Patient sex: M
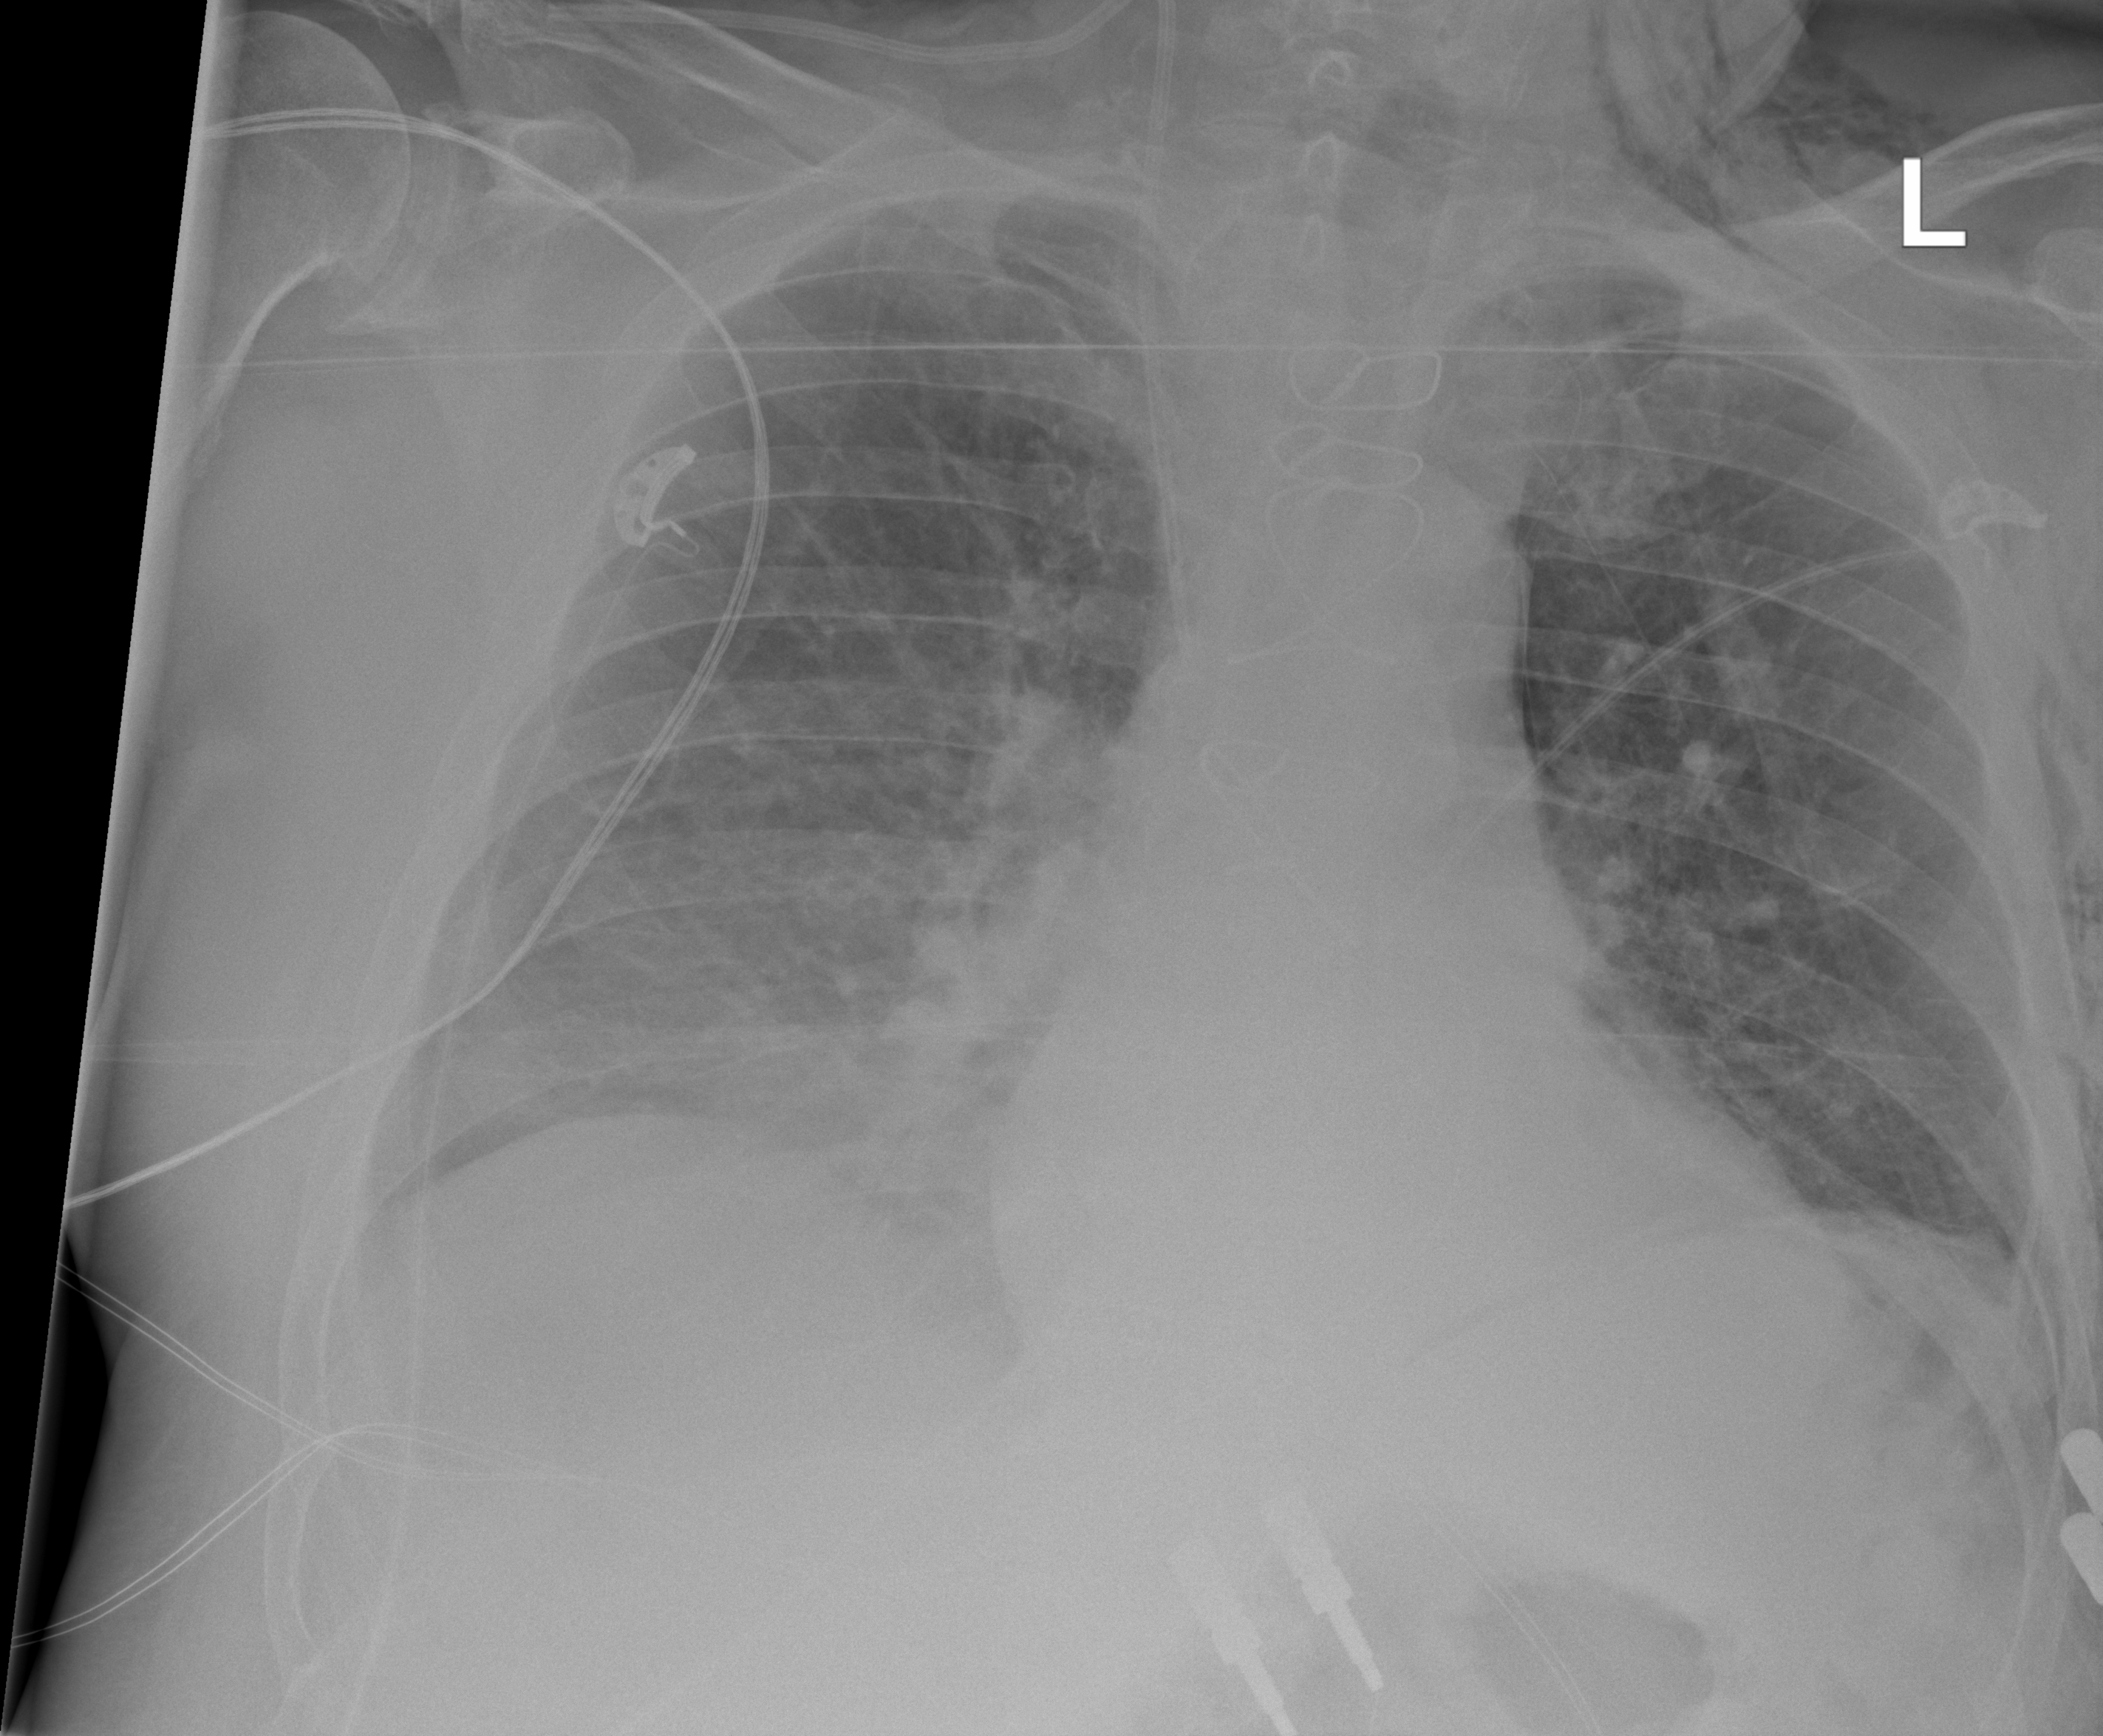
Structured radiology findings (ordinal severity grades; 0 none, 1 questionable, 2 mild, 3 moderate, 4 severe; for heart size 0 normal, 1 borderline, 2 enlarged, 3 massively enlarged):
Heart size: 1
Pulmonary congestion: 2
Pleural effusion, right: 0
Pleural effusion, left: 2
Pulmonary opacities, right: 2
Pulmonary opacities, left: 2
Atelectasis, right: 0
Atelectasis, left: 2